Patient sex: M
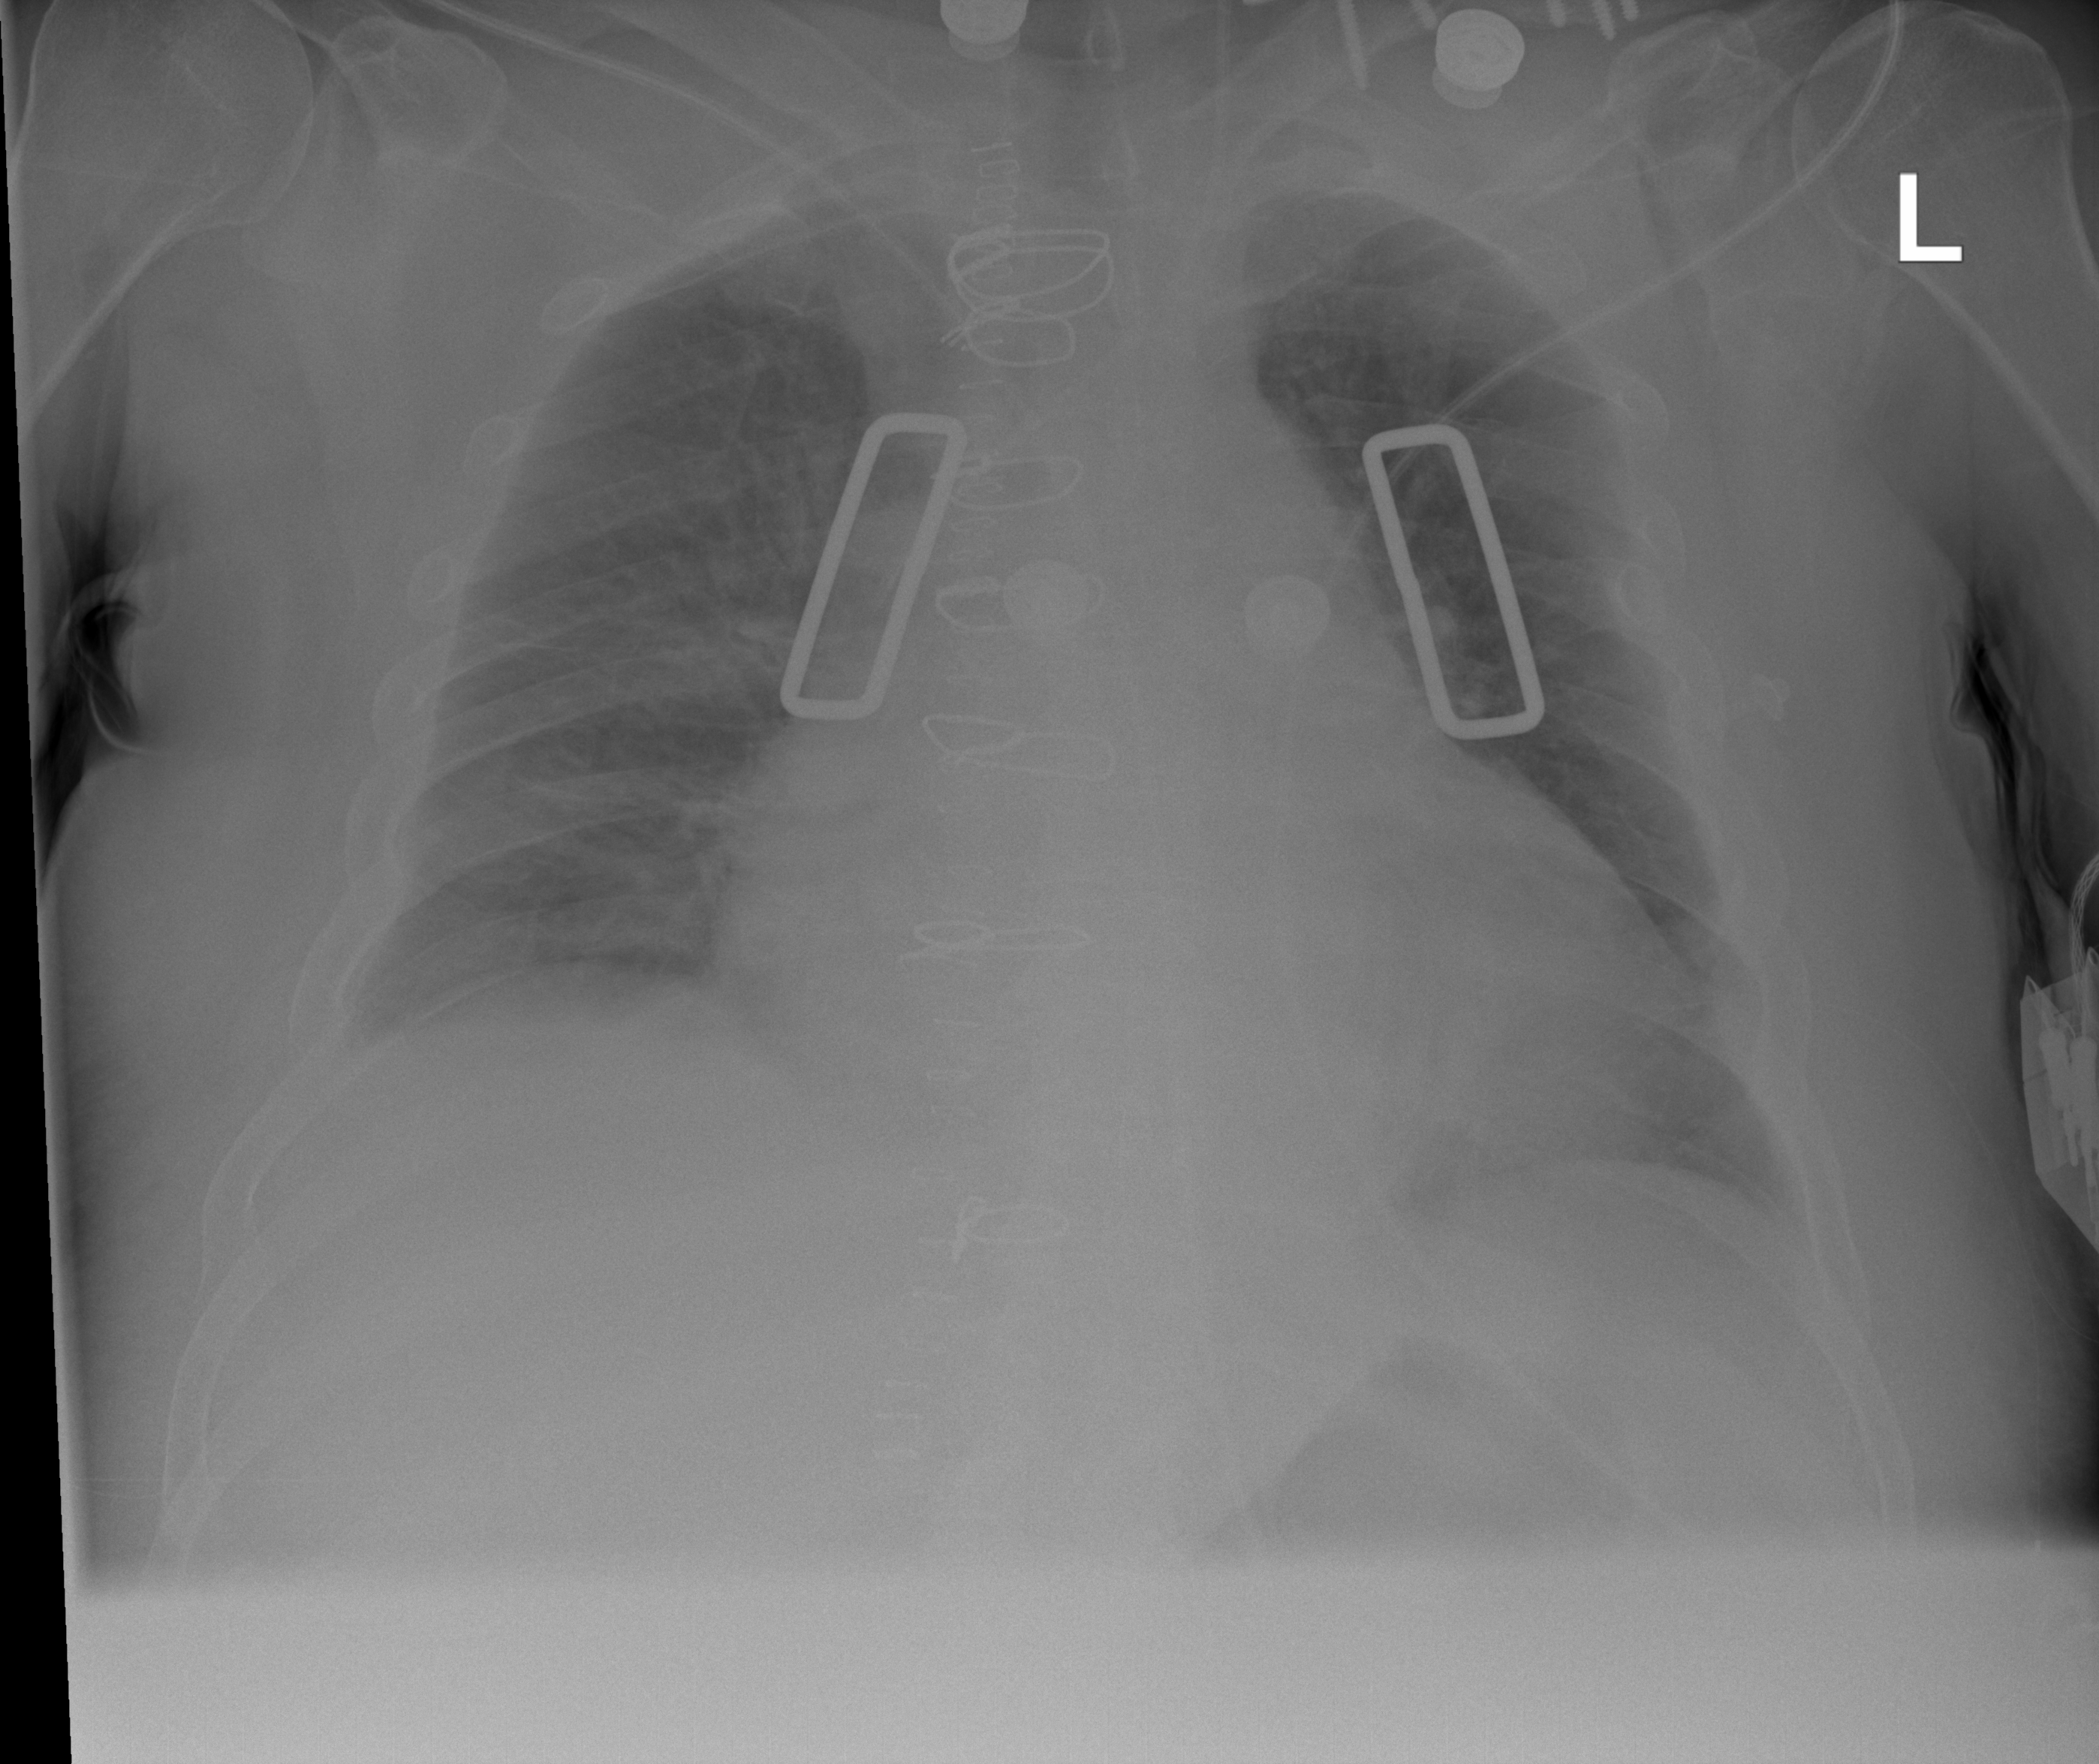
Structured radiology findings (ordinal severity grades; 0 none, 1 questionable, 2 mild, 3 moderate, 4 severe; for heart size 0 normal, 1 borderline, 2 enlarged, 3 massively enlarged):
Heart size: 3
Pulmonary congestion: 2
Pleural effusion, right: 2
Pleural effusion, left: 0
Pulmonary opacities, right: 0
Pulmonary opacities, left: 0
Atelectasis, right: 0
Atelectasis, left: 0